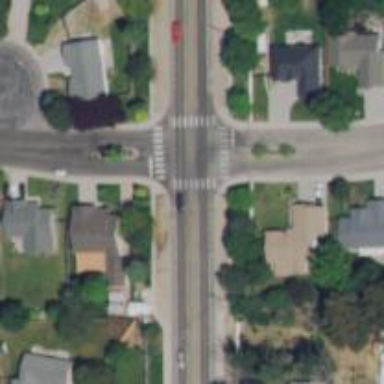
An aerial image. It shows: Marked crossing on the road.